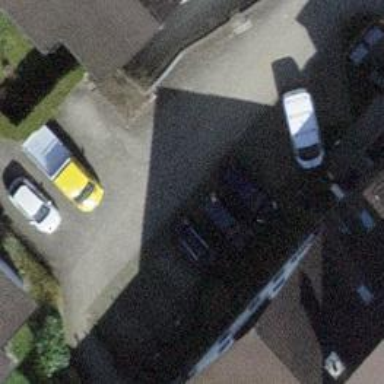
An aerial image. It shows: Parking area with surface.